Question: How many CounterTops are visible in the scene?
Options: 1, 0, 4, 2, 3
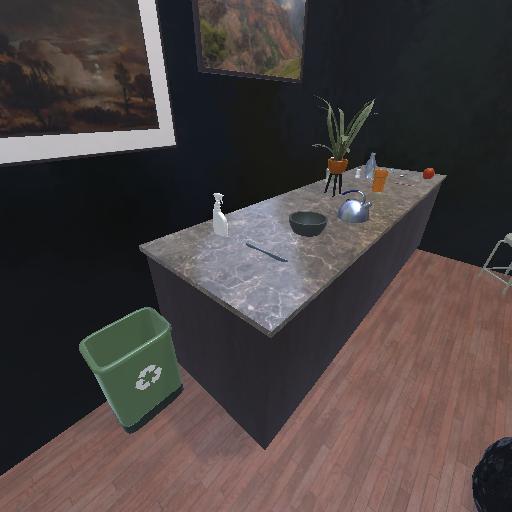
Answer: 1